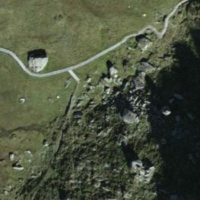
EUNIS habitat code: 31
Species observed at this site:
Rumex alpinus